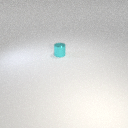
small cyan metal cylinder